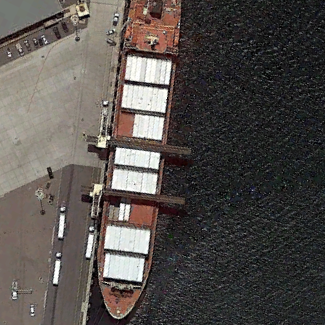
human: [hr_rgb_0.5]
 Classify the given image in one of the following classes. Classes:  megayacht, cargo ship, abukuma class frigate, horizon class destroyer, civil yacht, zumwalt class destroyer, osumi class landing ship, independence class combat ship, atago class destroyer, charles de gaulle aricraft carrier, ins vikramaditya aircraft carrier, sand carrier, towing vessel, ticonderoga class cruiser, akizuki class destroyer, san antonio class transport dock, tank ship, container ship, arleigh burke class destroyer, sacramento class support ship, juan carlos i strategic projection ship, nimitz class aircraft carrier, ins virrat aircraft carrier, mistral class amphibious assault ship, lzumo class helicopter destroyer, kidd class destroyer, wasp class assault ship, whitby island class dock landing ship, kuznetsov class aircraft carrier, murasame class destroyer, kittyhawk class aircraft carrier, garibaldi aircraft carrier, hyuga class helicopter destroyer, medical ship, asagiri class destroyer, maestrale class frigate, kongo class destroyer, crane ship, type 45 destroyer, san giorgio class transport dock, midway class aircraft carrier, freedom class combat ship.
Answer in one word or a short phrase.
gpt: Container ship